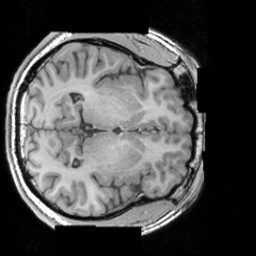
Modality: T1w
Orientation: axial
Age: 27
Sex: male
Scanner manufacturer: siemens
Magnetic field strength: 3 T
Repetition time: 1.63 s
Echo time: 0.00311 s